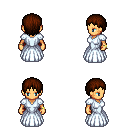
a pixel art fantasy rpg character, female body template, human, tanned skin, underdress, red pants, brown plain hairstyle, bracelets, four views (front, back, left, right), 2x2 character sprite sheet, small pixel art, hard edges, no anti-aliasing